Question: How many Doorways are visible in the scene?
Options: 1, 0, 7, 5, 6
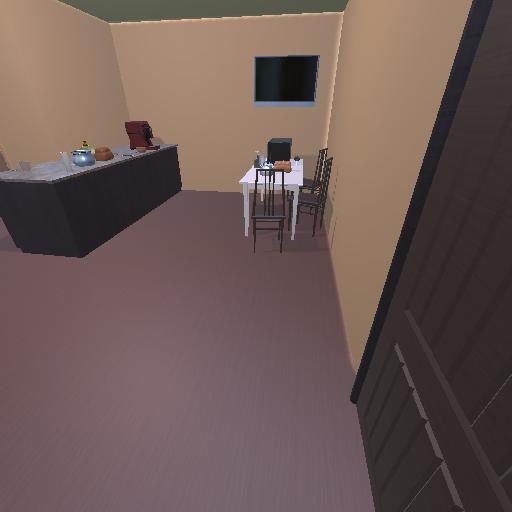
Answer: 1